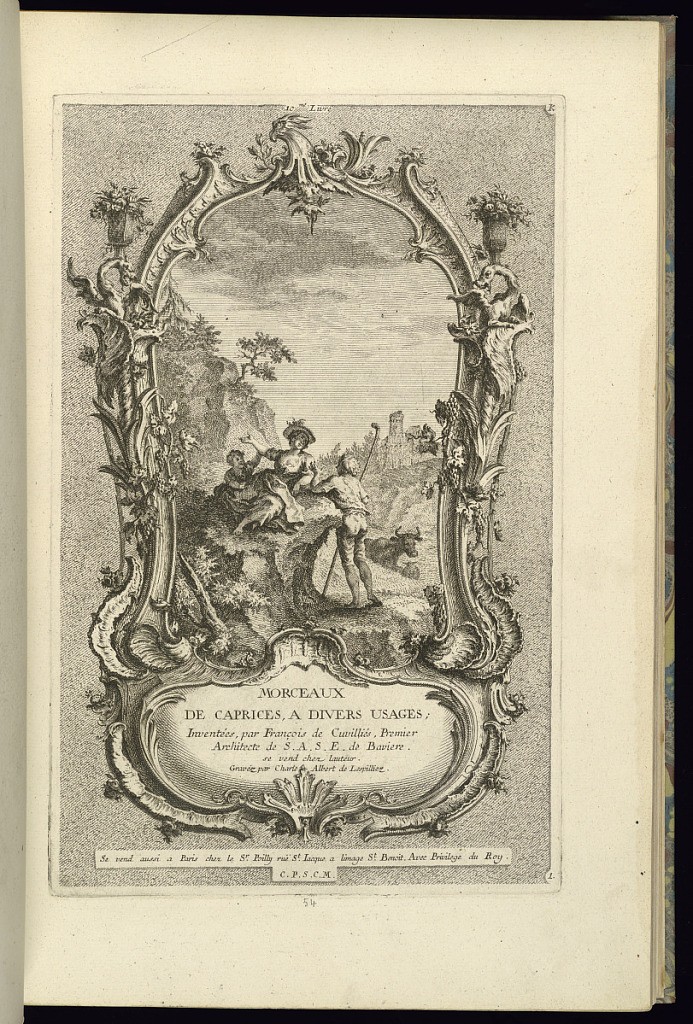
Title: Cartouche with Central Vignette
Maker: François de Cuvilliés the Elder, Belgian, 1695 - 1768
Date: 1745
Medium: Etching and engraving on off-white laid paper
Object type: Print
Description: Design for a cartouche with an upper and lower compartment, the lower part of which includes the series title. The upper compartment contains a scene of a shepherd, a young woman, and a child in a rustic landscape. The cartouche is comprised of ornament elements including scroll, branches, dragons, and flower bouquets. The plate is signed and numbered.